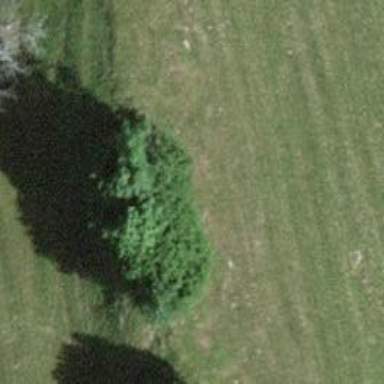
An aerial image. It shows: Hedge acting as barrier.